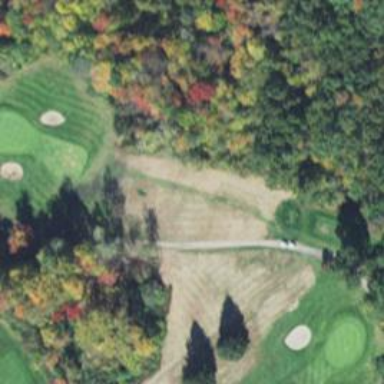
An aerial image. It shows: Pathway for golfing.